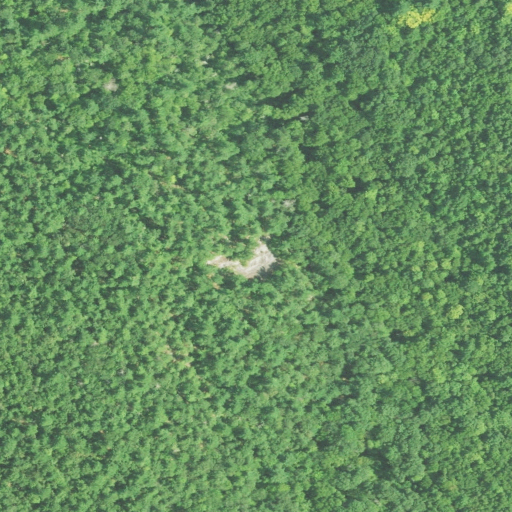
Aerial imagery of cliff(s) in Connecticut named Kelly Slide containing deciduous forest, mixed forest, and evergreen forest